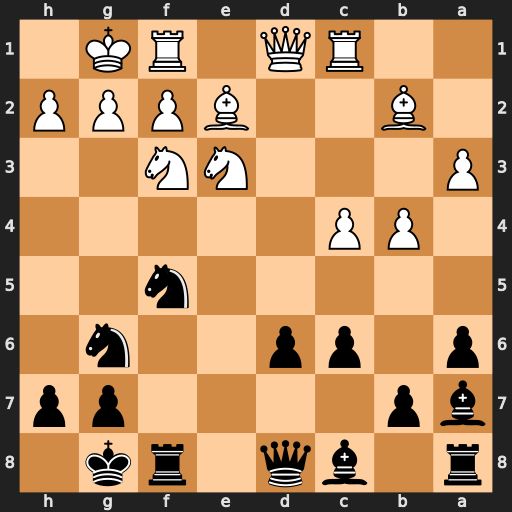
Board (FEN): r1bq1rk1/bp4pp/p1pp2n1/5n2/1PP5/P3NN2/1B2BPPP/2RQ1RK1
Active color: b
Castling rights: -
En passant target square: -
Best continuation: Nxe3 fxe3 Bxe3+